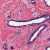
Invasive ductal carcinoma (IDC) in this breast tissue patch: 0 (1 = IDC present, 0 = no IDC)